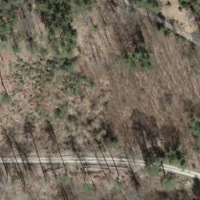
EUNIS habitat code: 41
Species observed at this site:
Tussilago farfara